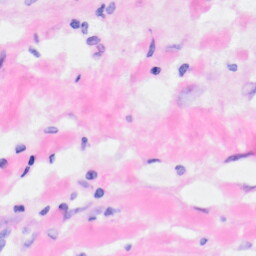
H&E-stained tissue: Kidney